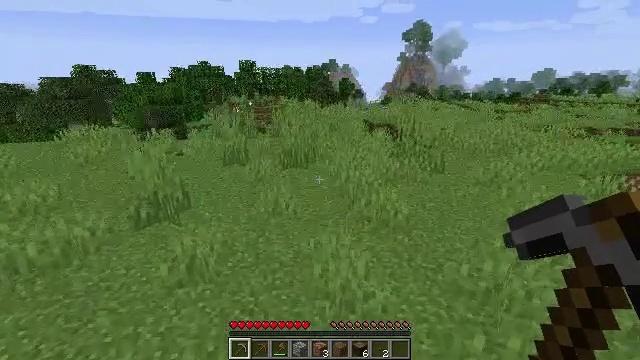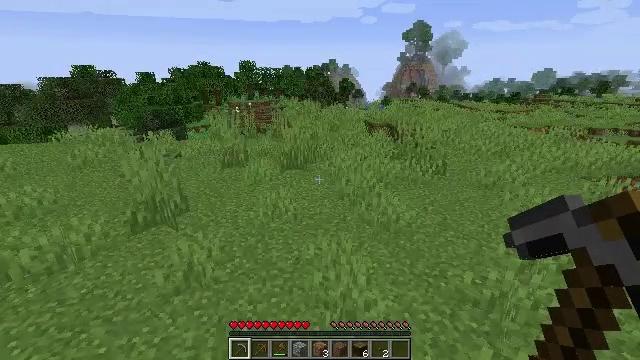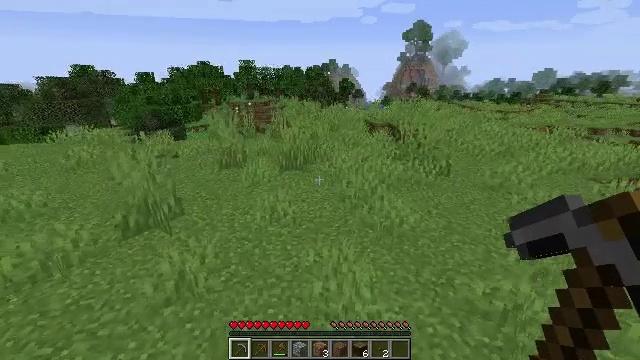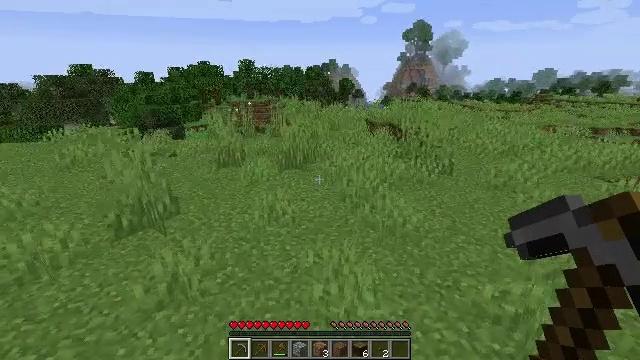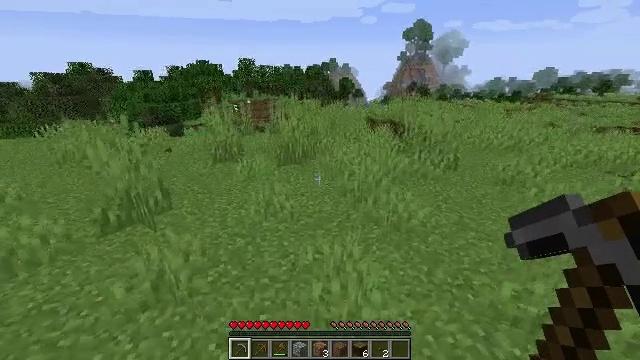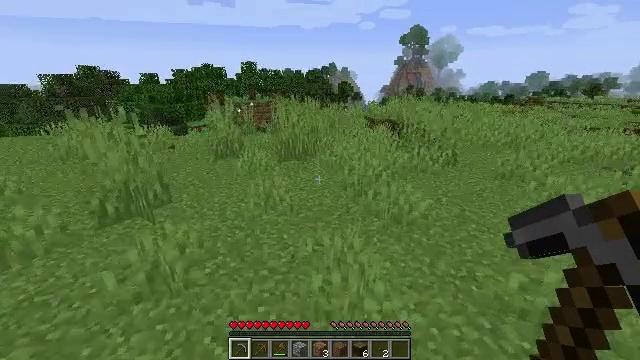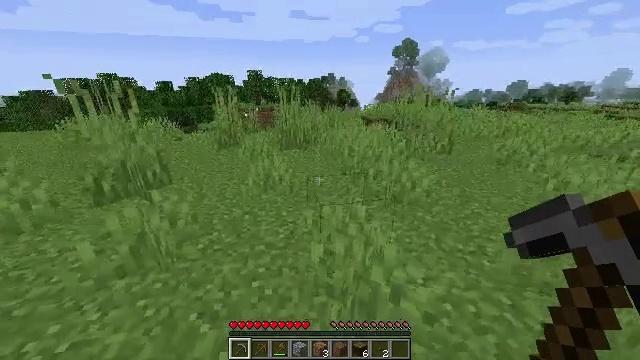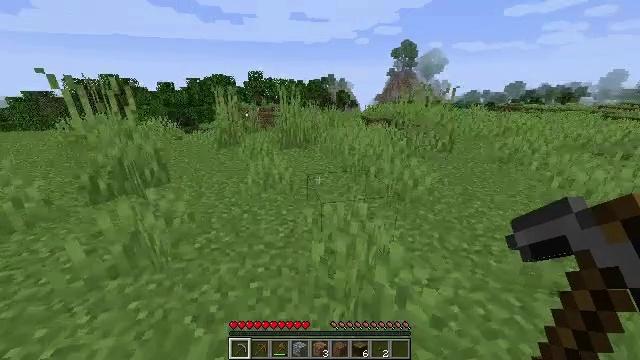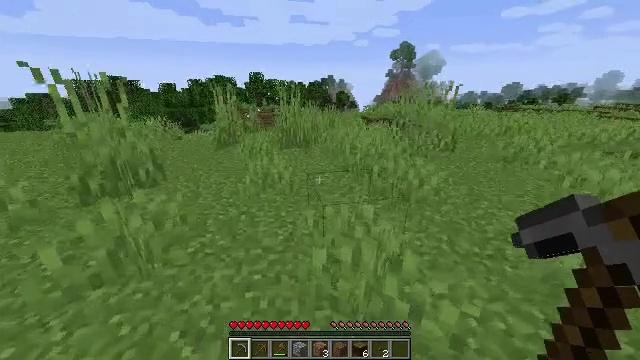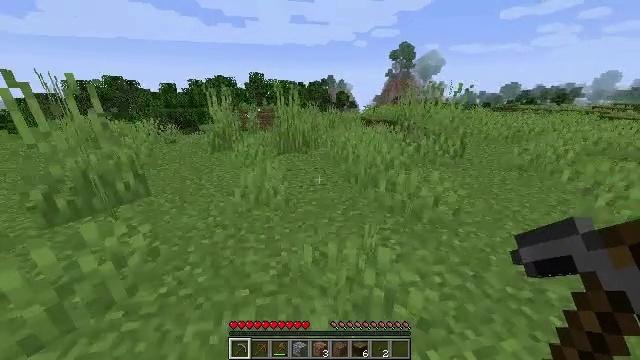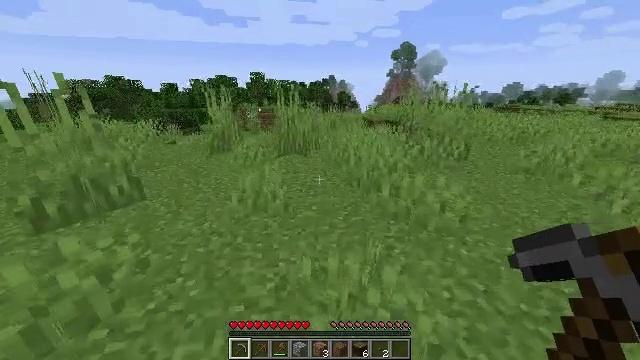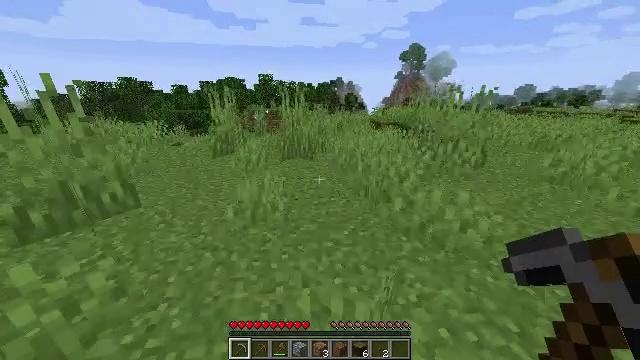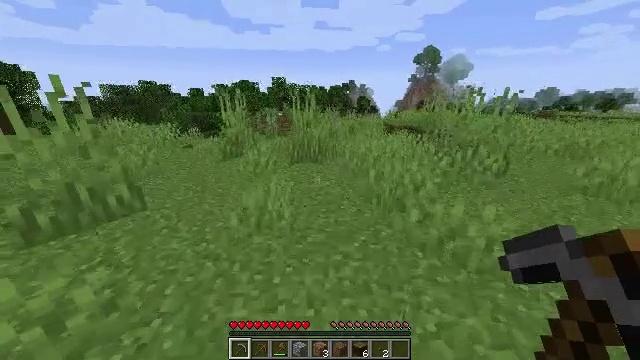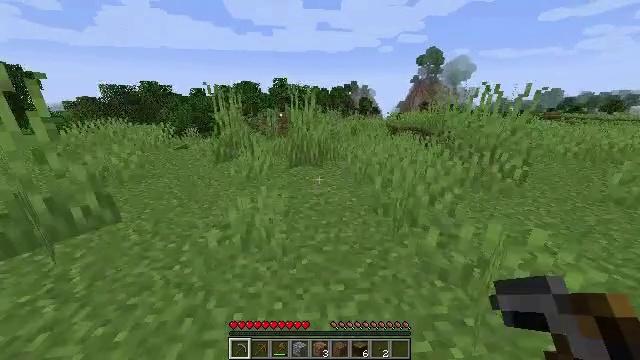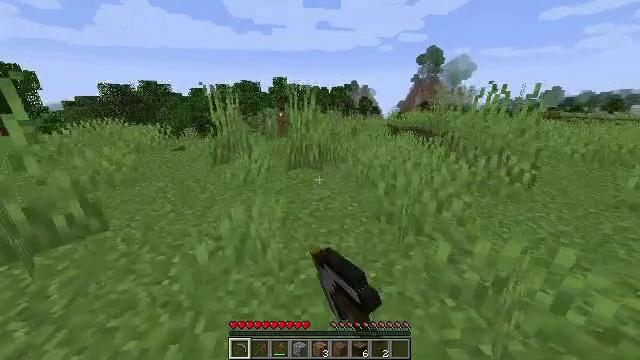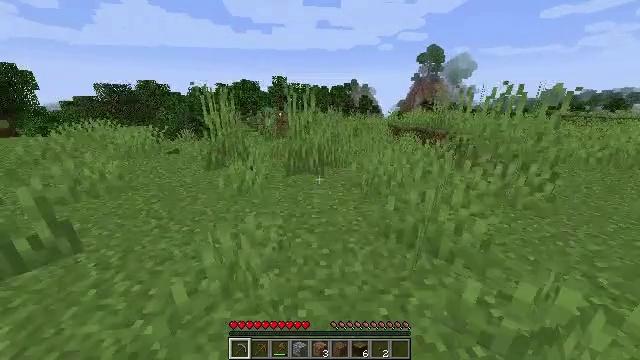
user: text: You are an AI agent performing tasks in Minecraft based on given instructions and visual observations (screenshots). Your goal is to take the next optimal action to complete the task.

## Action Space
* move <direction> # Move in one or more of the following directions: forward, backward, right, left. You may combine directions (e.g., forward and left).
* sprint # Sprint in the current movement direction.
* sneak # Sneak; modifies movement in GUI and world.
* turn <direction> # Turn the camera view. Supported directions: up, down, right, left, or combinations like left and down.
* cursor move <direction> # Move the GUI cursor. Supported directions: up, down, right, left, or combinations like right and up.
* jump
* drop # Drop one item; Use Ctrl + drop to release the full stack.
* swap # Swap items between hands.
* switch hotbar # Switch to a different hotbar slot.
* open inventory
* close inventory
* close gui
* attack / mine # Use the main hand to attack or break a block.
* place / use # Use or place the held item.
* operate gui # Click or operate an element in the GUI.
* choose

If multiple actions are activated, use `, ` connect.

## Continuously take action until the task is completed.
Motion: motion action
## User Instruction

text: Clear away tall grass.
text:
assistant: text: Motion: move forward, jump
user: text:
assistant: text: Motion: move forward
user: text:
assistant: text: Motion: move forward
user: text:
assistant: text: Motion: move forward, sprint
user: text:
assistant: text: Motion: move forward, sprint
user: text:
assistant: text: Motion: move forward, sprint
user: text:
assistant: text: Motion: move forward, sprint
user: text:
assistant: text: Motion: move forward, sprint
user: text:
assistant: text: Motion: move forward, sprint
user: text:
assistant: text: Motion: move forward, sprint
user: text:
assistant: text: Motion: move forward, sprint, turn left
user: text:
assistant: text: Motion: move forward, sprint, turn left
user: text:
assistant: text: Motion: move forward, sprint, attack / mine
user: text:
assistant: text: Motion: move forward, sprint, attack / mine
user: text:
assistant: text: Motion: move forward, sprint, attack / mine
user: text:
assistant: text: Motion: move forward, sprint
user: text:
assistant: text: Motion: move forward, sprint, turn left
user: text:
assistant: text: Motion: move forward, sprint, turn left
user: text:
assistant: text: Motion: move forward, sprint
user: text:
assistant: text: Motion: move forward, sprint, attack / mine
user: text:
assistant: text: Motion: move forward, sprint, attack / mine
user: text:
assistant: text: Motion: move forward, sprint, attack / mine
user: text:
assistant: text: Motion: move forward, sprint, attack / mine
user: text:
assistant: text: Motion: move forward, sprint
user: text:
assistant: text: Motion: sprint